Question: I have studying how to use 'IKImageView' in my app. I downloaded the following demo from Apple site.
<URL>
One thing I do not understand is: This project has only implemented a Controller class.
'''
@interface Controller : NSObject
{
...
'''
I do not understand how does it work at all. If I create a new project in XCode, it will usually generate an 'AppDelegate' class which implements 'NSApplicationDelegate' interface.
I do not know if I understand the mechanism correctly.
Does the following steps describe how it works?
1) In info.plist it specifies the main bundle is 'MainMenu.xib'.
2) the 'Window' is binded to the 'Controller' like so

3) When the application starts, it loads the 'Windows' from the 'MainMenu.xib' and the 'Controller' class takes over the windows interaction from there.
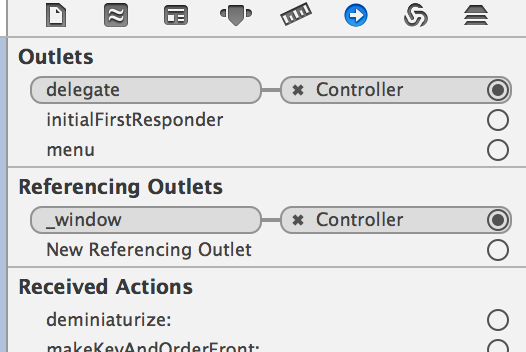
Answer: It's really old sample code. It predates Xcode project templates generating an app delegate for you.
Back then, early Xcode and ProjectBuilder (the old name for it)
Left it up to you to do that.
Lots of older sample code has this sort of thing. As long as things get kickstarted by nib loading, magic happens, objects are instantiated and connected
If you have a simple controller that inherits from NSObject and it has a proxy in you main nib file, it will get created. If you also connect its proxy as delegate to some view or control in the nib, all of that happens.
You don't technically need an object that is the delegate of you NSApplication object. But in reality it is a good best practice and any non trivial app will have that and a lot more.
There's a lot of magic that happens when the C function NSApplicationMain() is called at the launch of your app.
The old and in many ways out if date book Cocoa in a Nutshell covers this well.